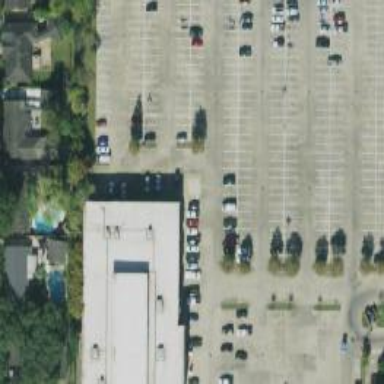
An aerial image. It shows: Parking space.